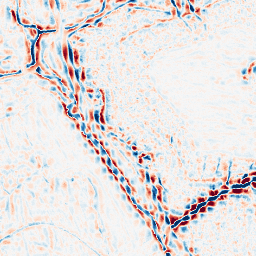
Category: wavelet
Decomposition family: wavelet_biorthogonal
Decomposition parameters: wavelet: bior4.4
level: 3
Upsampling method: regularized
Upsampling parameters: scale: 2
lambda_reg: 0.001
Upsampling scale: 2